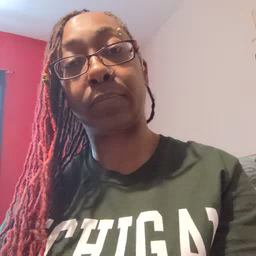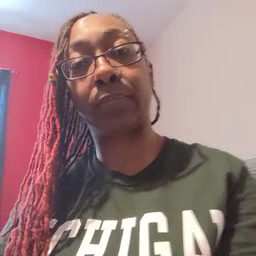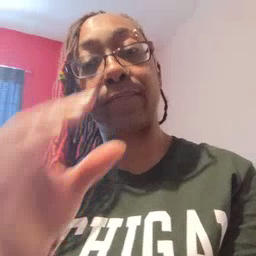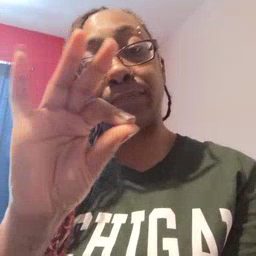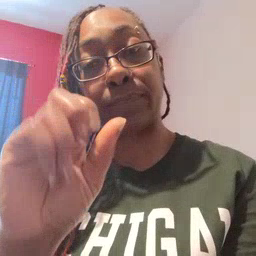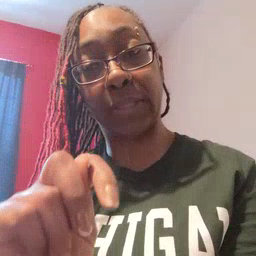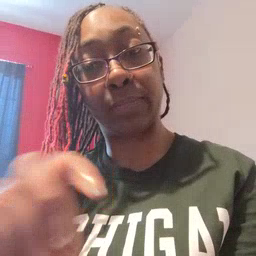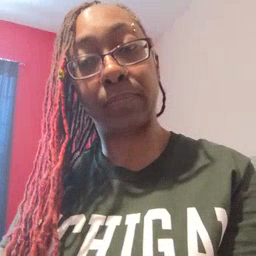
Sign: feet